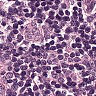
Metastatic tissue present: no